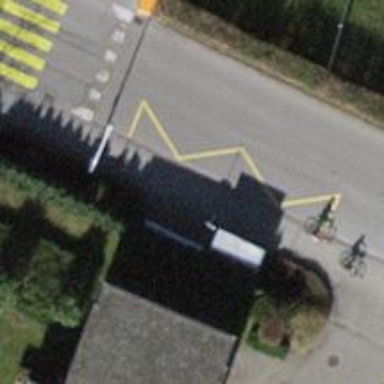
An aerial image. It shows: Bus stop with shelter. It is platform for public transport.